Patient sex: M
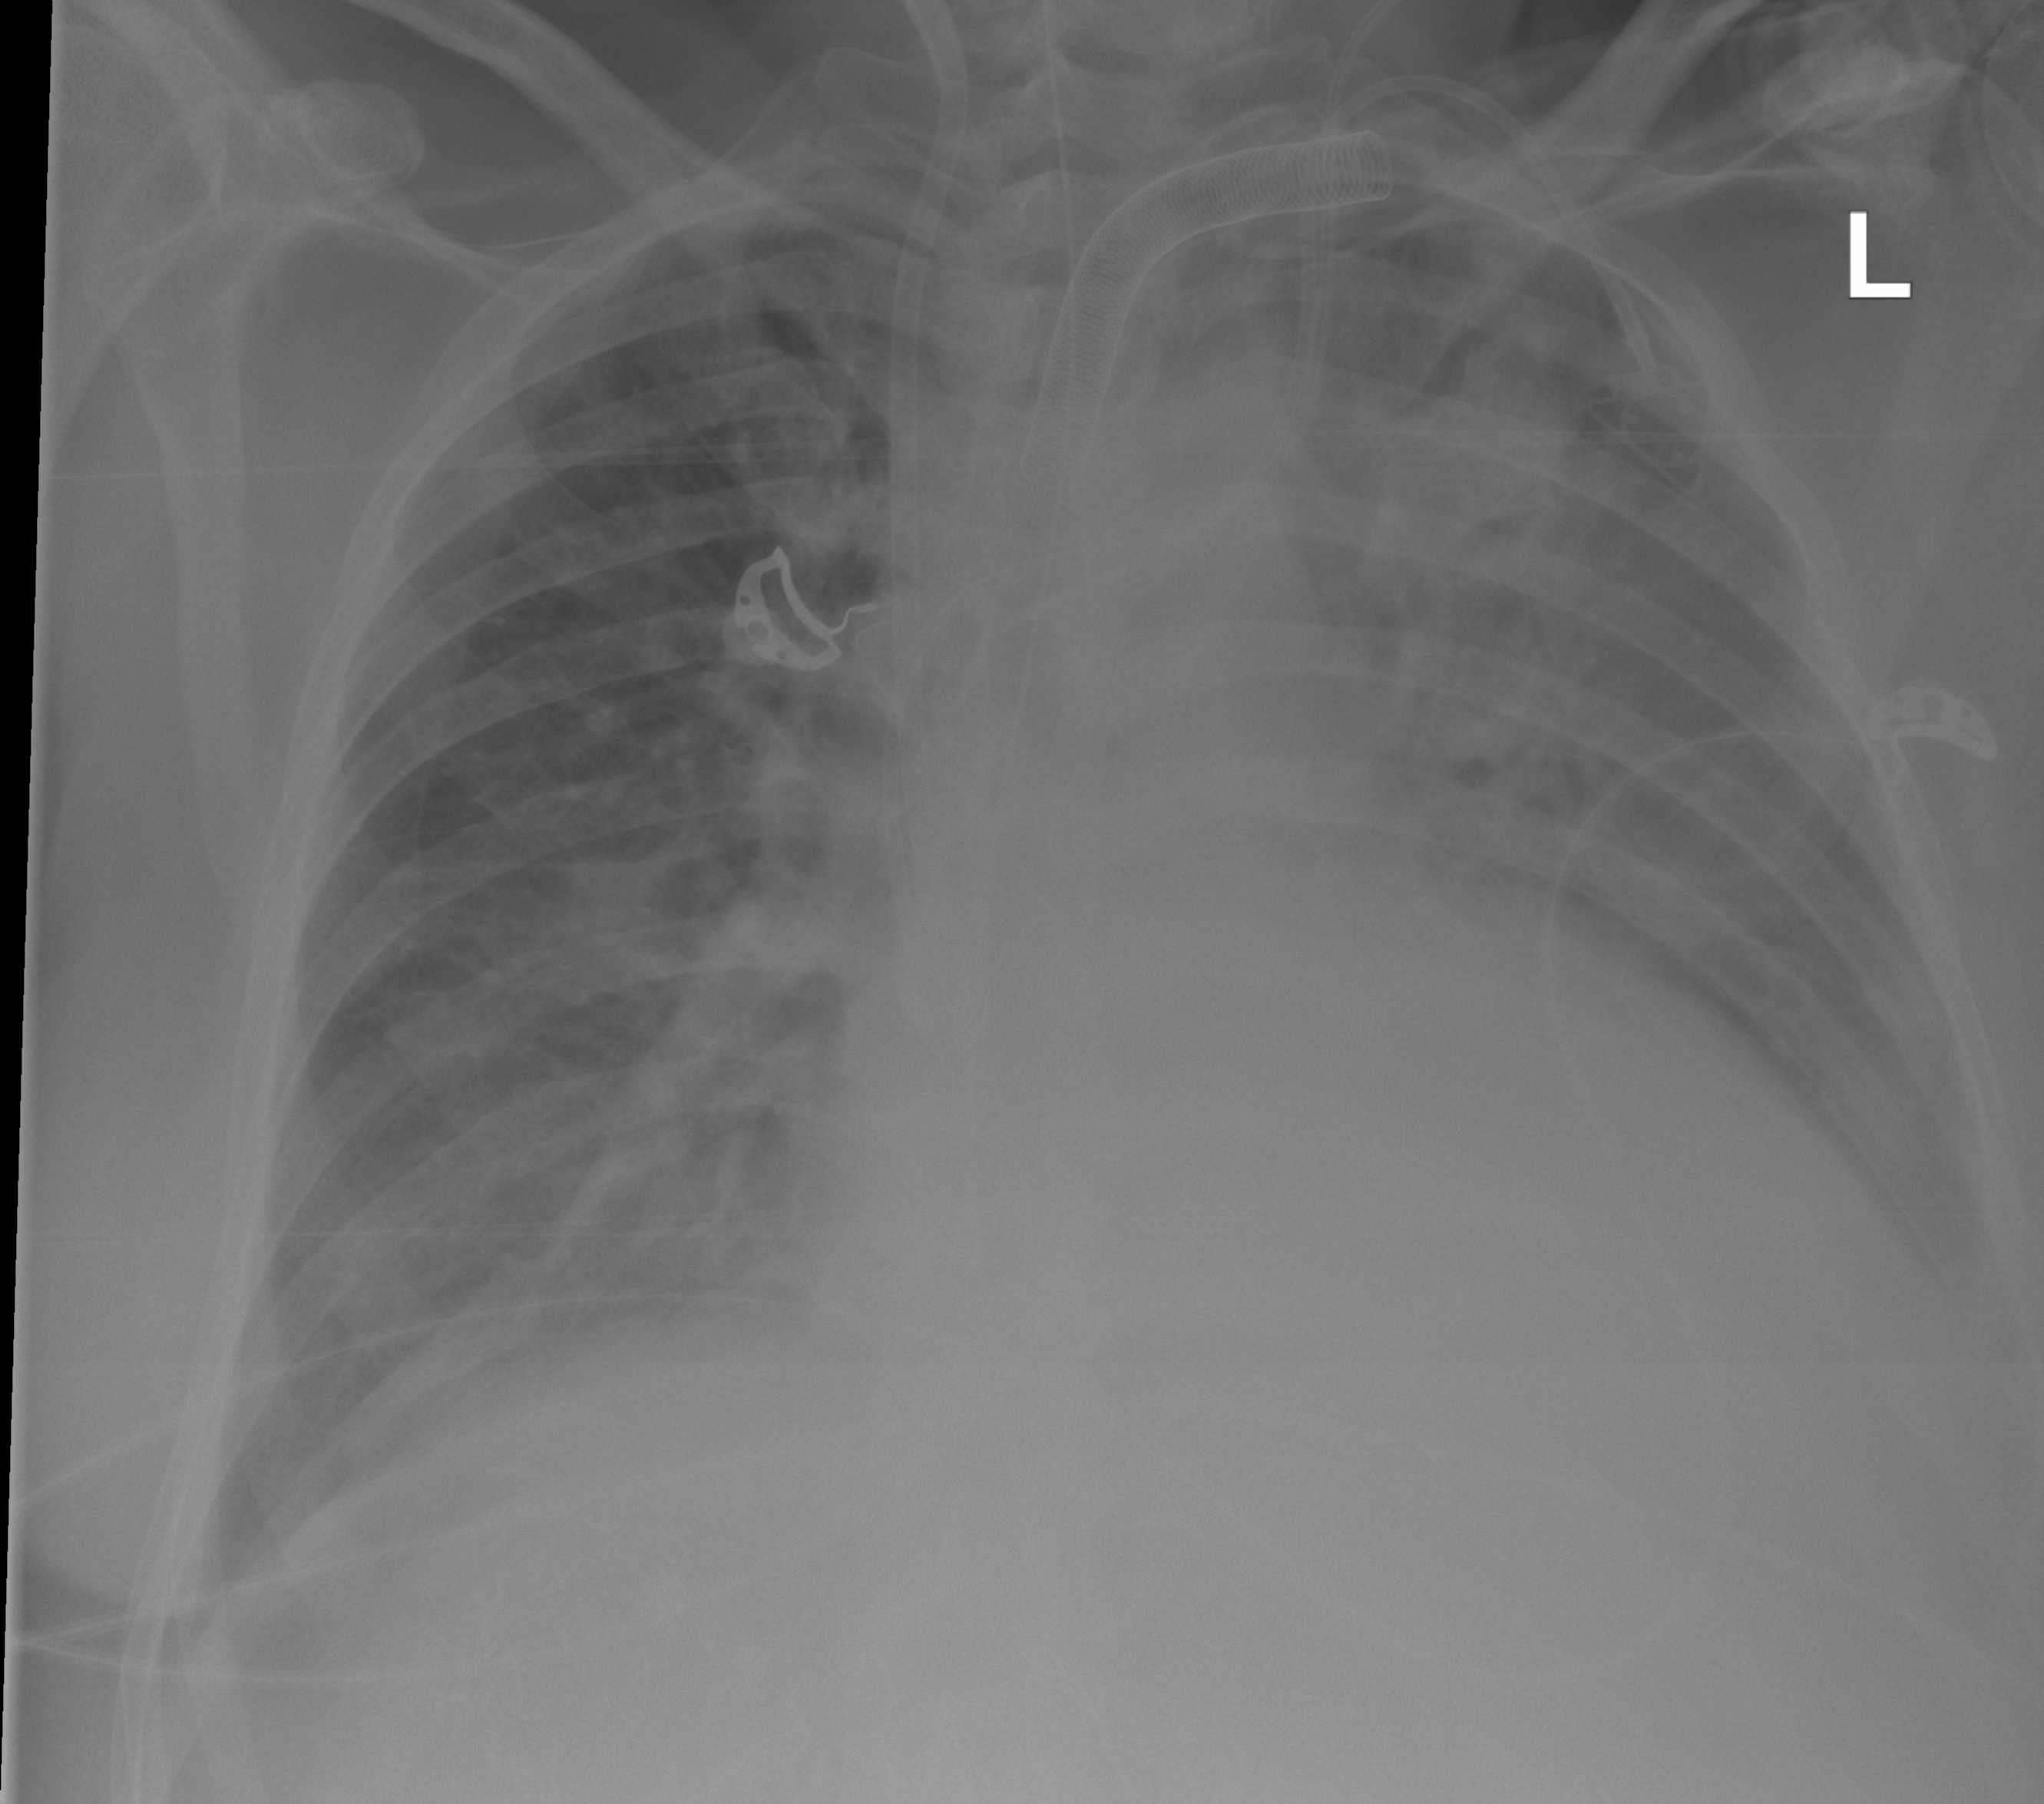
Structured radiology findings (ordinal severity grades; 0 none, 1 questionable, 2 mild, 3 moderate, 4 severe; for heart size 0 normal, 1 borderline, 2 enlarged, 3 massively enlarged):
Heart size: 2
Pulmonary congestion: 2
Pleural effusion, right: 0
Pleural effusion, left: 2
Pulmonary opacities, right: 0
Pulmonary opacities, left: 2
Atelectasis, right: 0
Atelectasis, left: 0